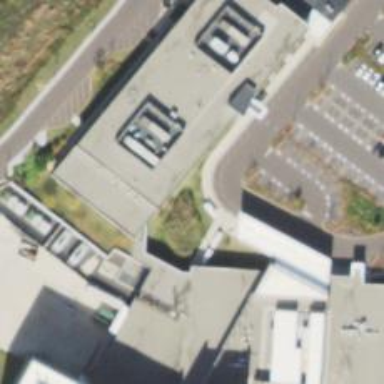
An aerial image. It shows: Hospital building.